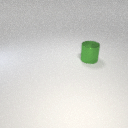
large green metal cylinder